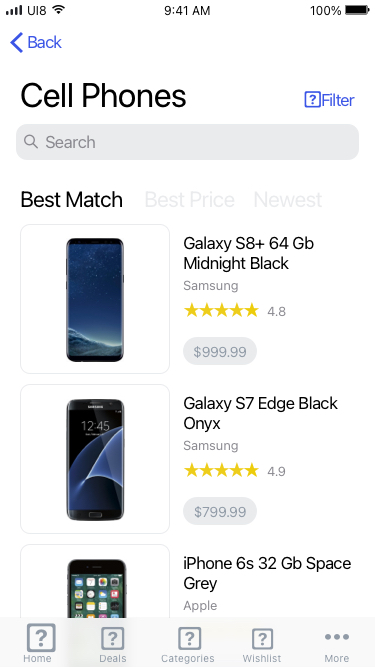
Text in this UI design:
Best Match
Best Price
Newest
Cell Phones
Filter

Search
Samsung
Galaxy S8+ 64 Gb Midnight Black
4.8
Samsung
Galaxy S7 Edge Black Onyx
4.9
Apple
iPhone 6s 32 Gb Space Grey
5
Back